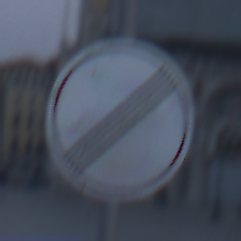
Verkehrszeichen: EndeSaemtlicherBegrenzungen
Umgebung: Outdoor, Urban
Tageszeit: Dawn
Wetter: Clear
Licht: Natural
Jahreszeit: NotSpecified
Kontrast: LowContrast